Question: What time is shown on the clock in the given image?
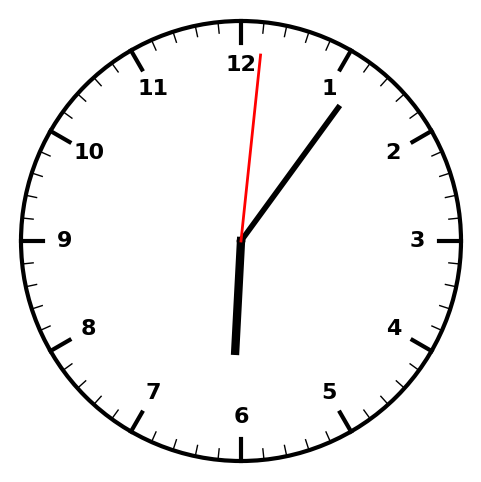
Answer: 06:06:01